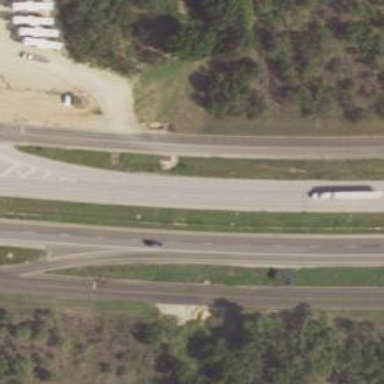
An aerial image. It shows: Motorway junction.